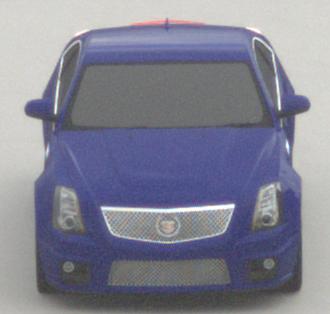
Make: Cadillac
Model: CTS-V
Detailed model: CTS-V (II) Limousine
Model produced from: 2008/11
Model produced until: 2010/12
Doors: 4
Color: blue
Road condition: dry road
Daytime: midday
Contrast: low contrast